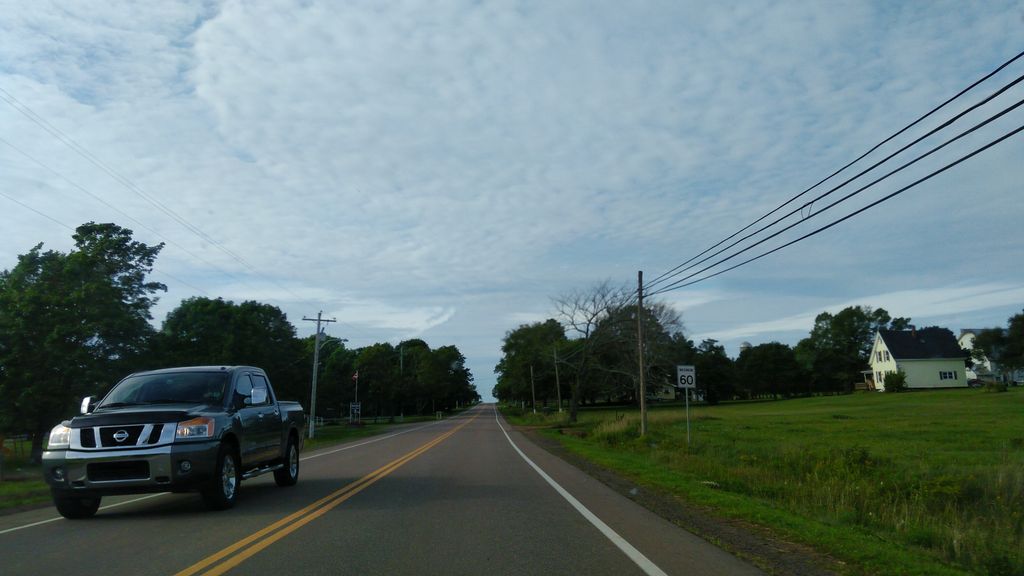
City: charlottetown